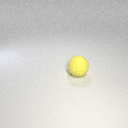
large yellow rubber sphere